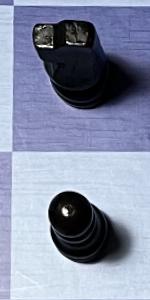
Label: Pawn_Black